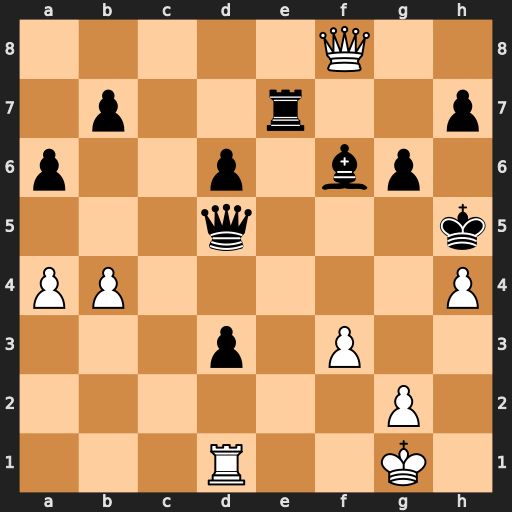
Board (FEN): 5Q2/1p2r2p/p2p1bp1/3q3k/PP5P/3p1P2/6P1/3R2K1
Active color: w
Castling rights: -
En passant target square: -
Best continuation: g4+ Kxh4 Qh6+ Qh5 gxh5 Bg5 Qf8